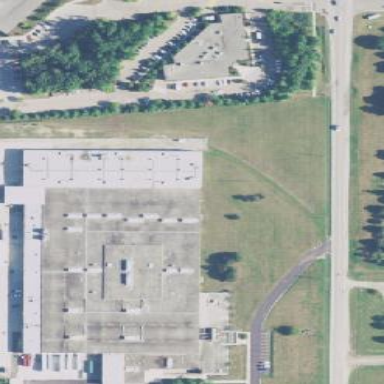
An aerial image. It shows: Commercial building.